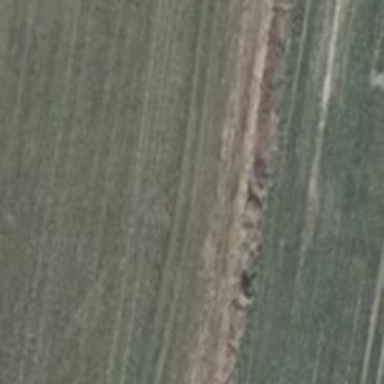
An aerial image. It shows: Grass track with grade5 track type.